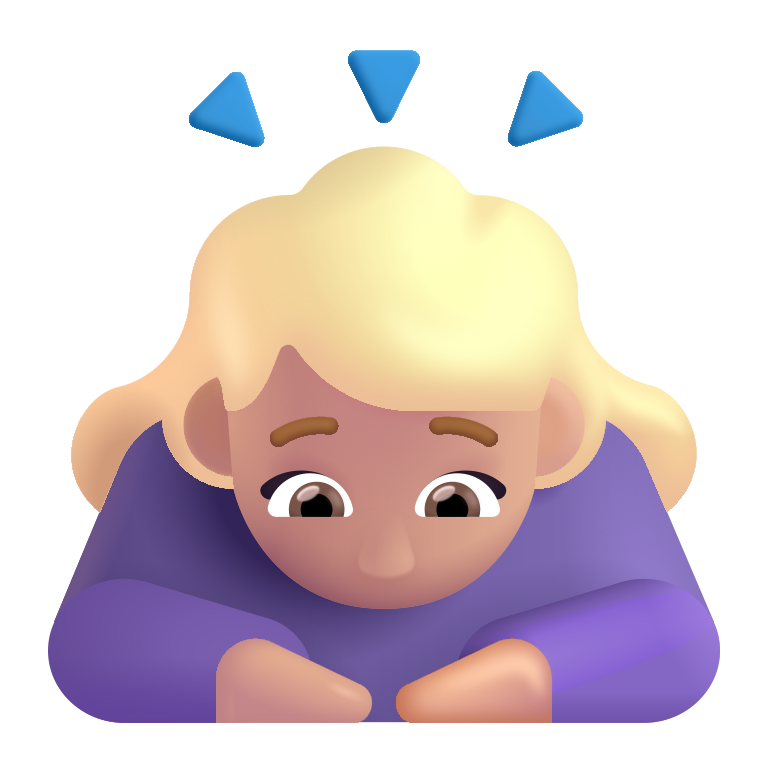
woman bowing color  light